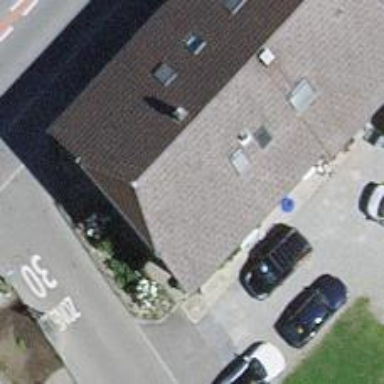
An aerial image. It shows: Detached building with half-hipped roof shape.